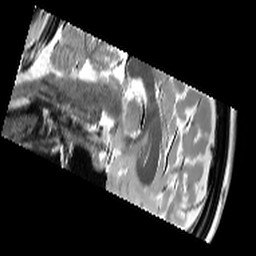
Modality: T2starw
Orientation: sagittal
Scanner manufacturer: siemens
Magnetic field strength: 3 T
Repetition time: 9.86 s
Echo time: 0.05 s